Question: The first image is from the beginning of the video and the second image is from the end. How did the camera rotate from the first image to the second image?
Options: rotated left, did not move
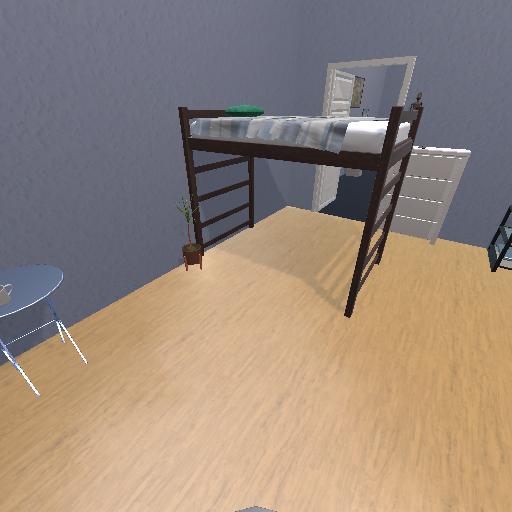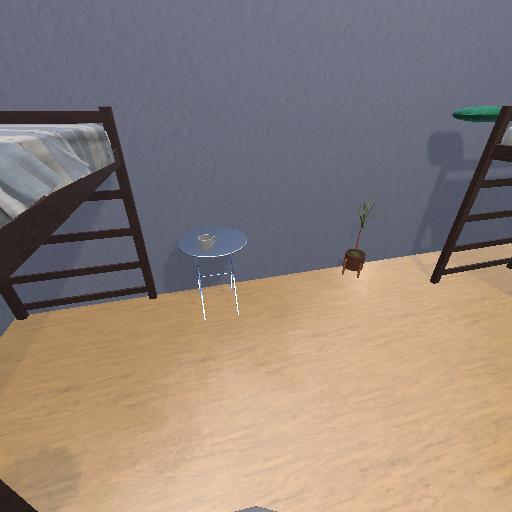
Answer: rotated left